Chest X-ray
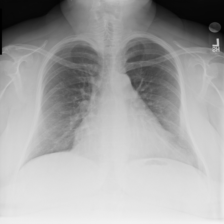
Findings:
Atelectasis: negative
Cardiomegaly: positive
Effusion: negative
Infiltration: negative
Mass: negative
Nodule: negative
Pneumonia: negative
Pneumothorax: negative
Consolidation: negative
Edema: negative
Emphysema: negative
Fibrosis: negative
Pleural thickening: negative
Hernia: negative